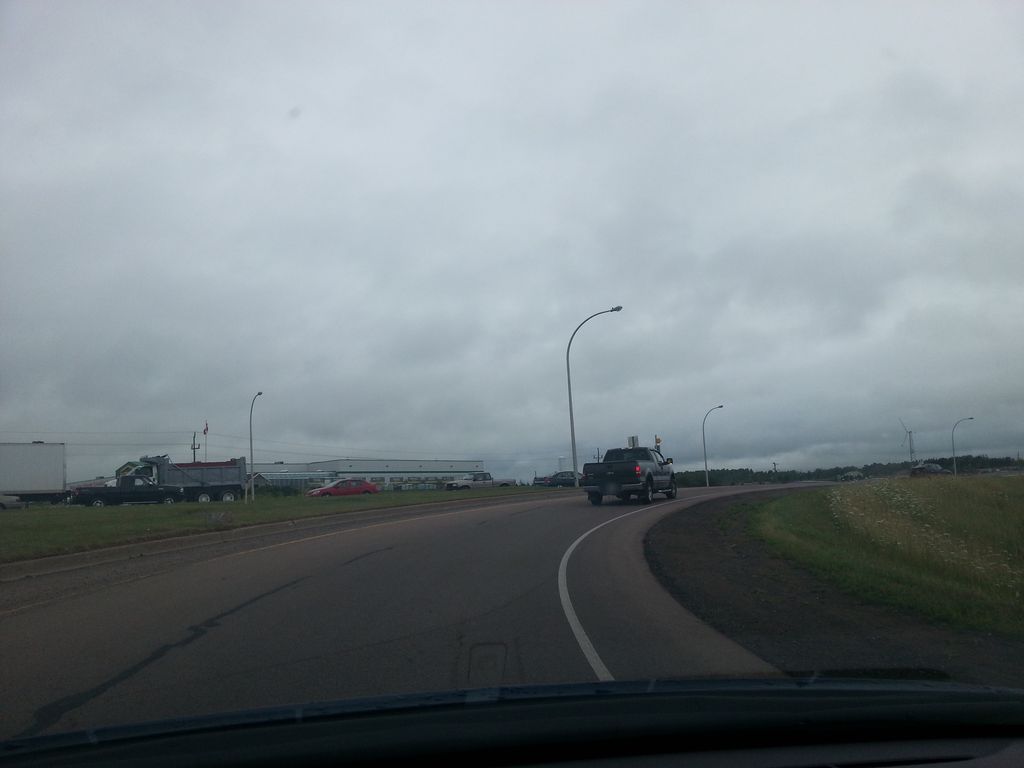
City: charlottetown